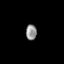
Tissue: prostate
Cell type: T cells
Senescence score: 0.7076
Nuclear area (px): 163
Mean DAPI intensity: 148.135